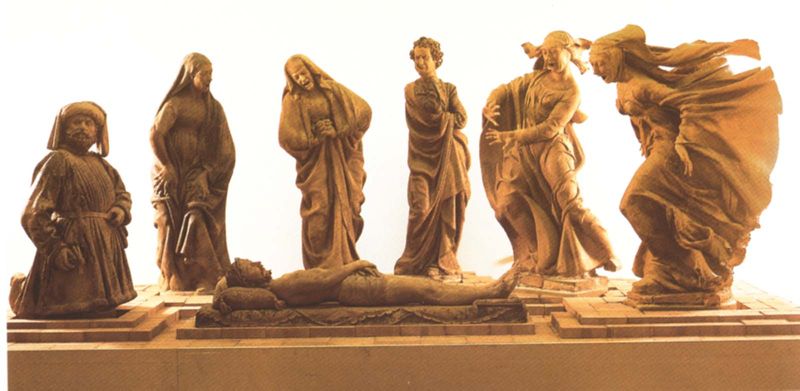
Titel: Beweinung Christi
Künstler: Niccolò dell’ Arca
Institution: Bologna, Pinakothek
Schlagwörter: frauen, menschen, bewegung, femmes, frau, holz, kleid, kleider, marmor, tod, tot, trauer, hände, wind, gewand, liegen, figuren, weib, weiber, homme, podest, liegend, weinen, beten, schnitzerei, skulpturen, christus, grab, jesus, leichnam, sieben, femme, sechs, maria, magdalena, beweinung, mort, turban, schrei, main, geschnitzt, abwehren, figures, dreidimensional, figurengruppe, sculpture, gens, holzsichtig, groupe, bestürzung, jesud, personnes, statues, expression, figure, pleur, jesu, personnage, pleurer, décès, emotion, mor, sculptres, emotions